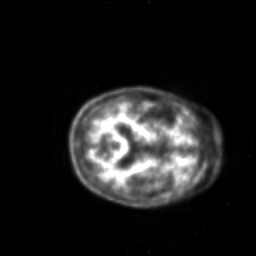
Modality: PET
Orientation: axial
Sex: female
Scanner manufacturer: siemens